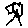
Label: tree